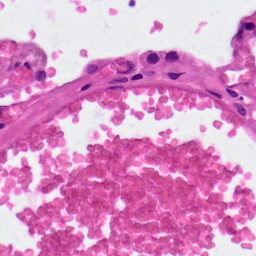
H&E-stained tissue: Lung